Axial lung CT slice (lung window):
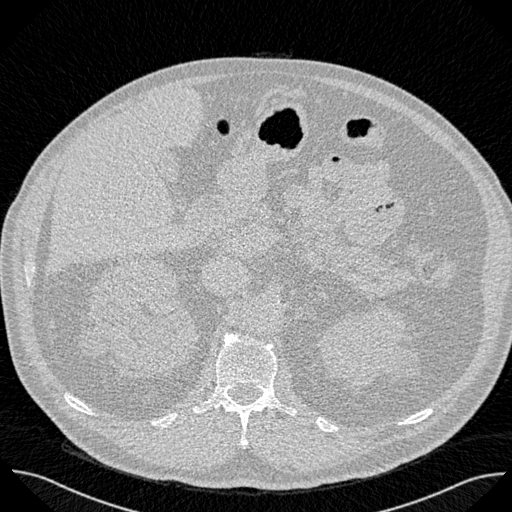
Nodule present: no